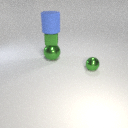
large green metal sphere to the left of small green metal sphere